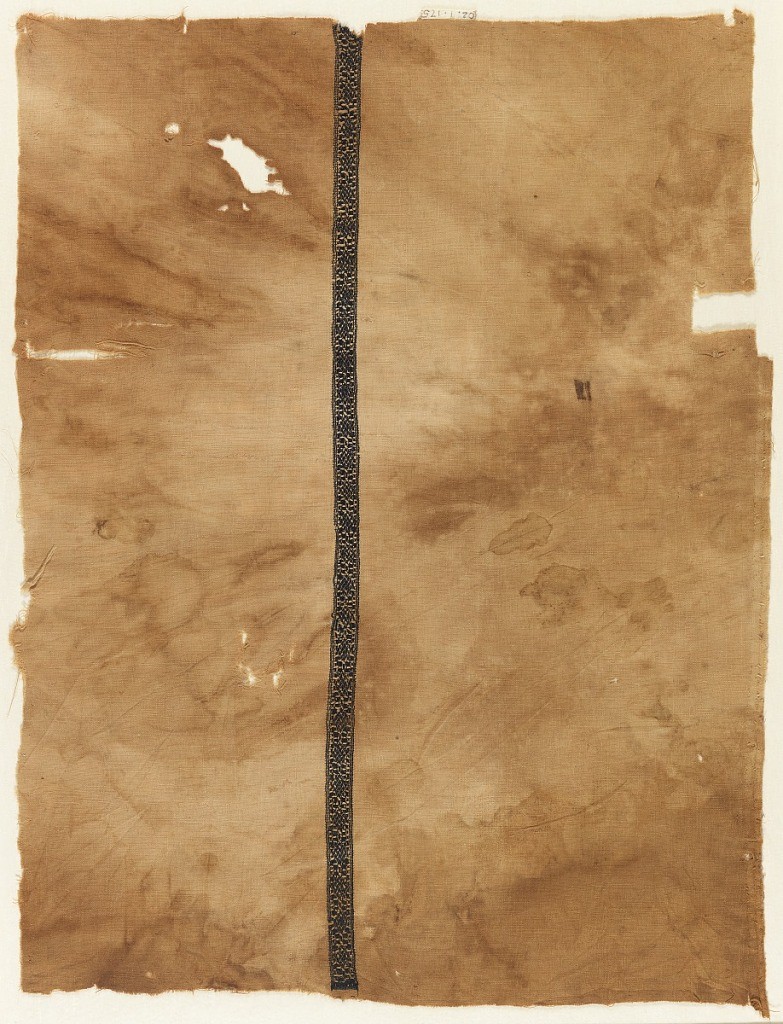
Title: Band
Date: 10th–12th century
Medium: linen, silk Technique: embroidered on plain weave
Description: Single band of embroidery in dark blue.